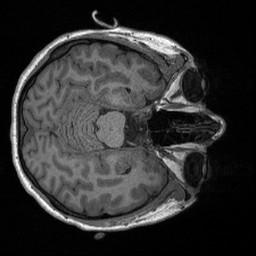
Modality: T1w
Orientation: axial
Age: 34
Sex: female